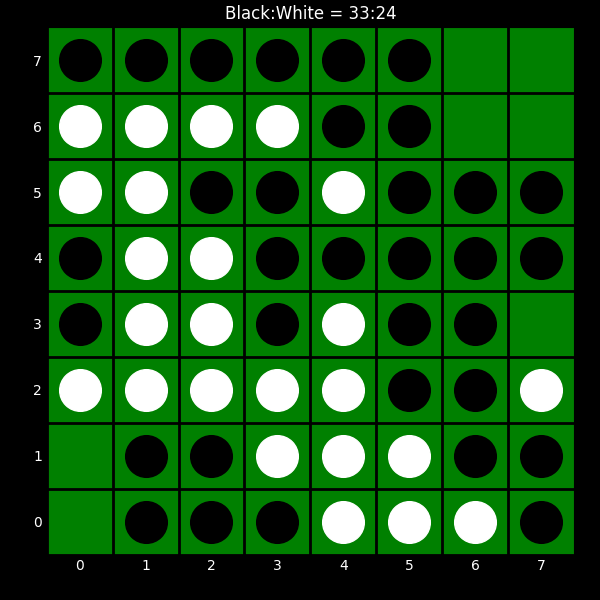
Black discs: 33
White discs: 24